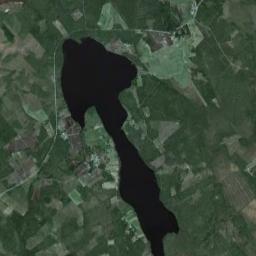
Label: lake